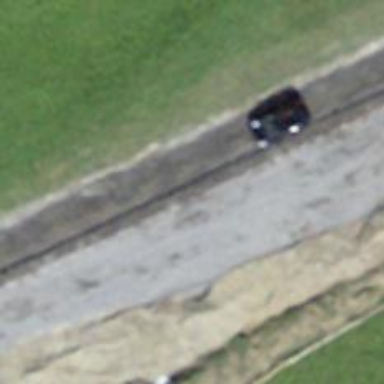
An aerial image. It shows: Tertiary road with asphalt surface and no sidewalks.